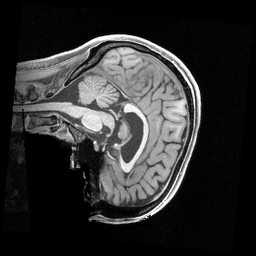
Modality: T1w
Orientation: sagittal
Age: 26
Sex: female
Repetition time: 2.4 s
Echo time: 0.00222 s